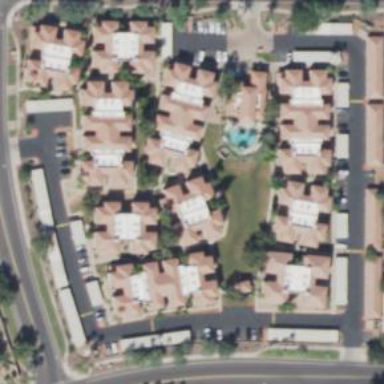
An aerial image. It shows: Residential area with apartments.